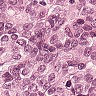
Metastatic tissue present: yes